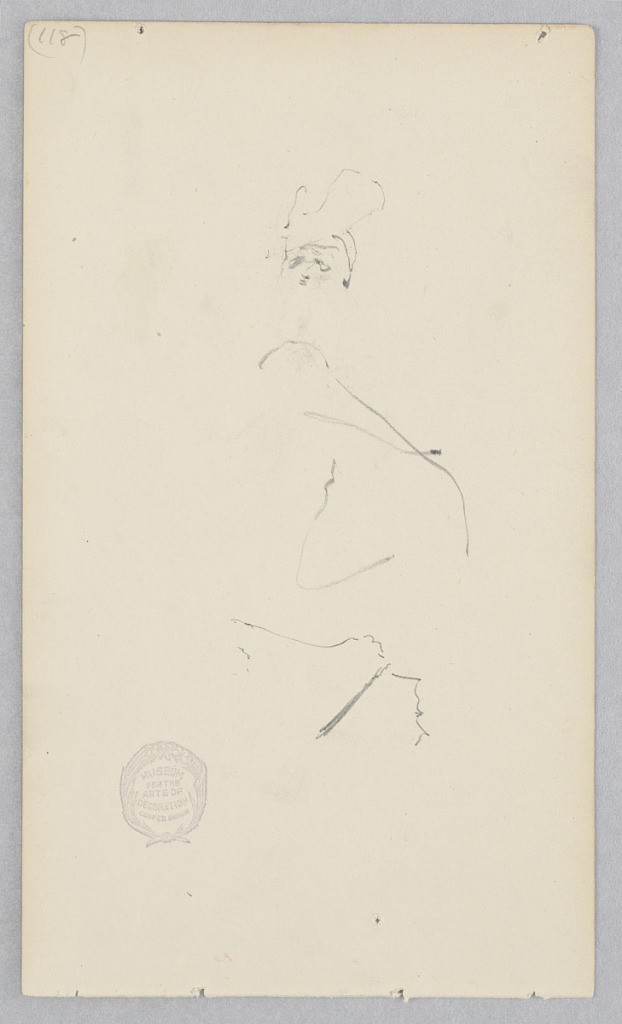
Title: Figure
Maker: Robert Frederick Blum, American, 1857–1903
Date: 1877
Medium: Graphite on wove paper
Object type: Drawing
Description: Partial sketch of a figure.